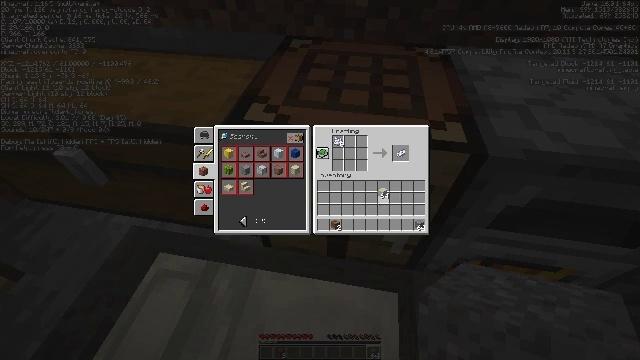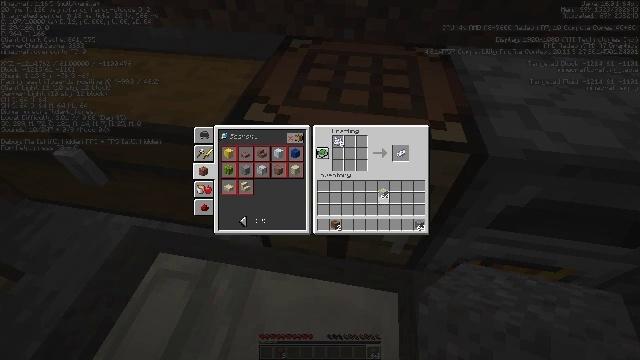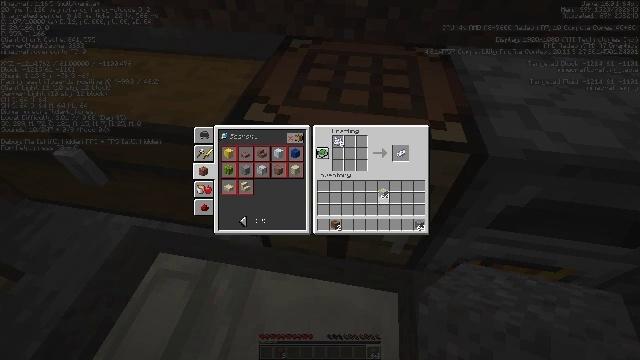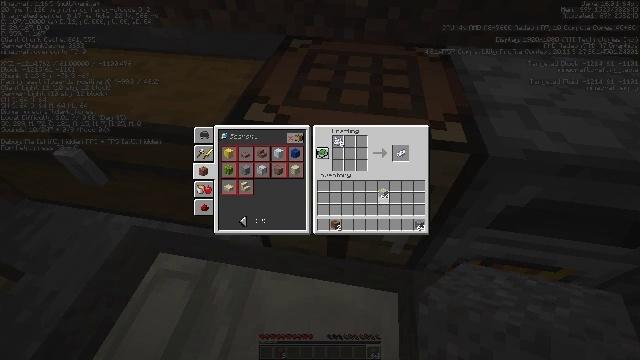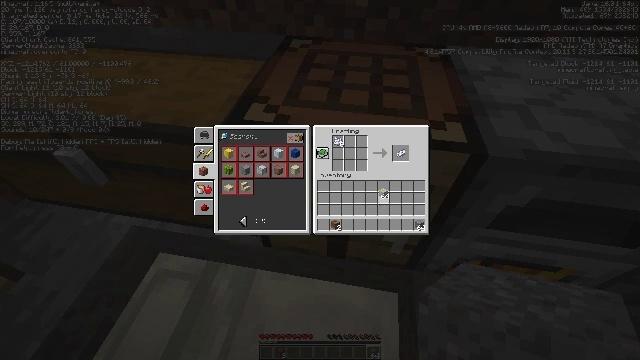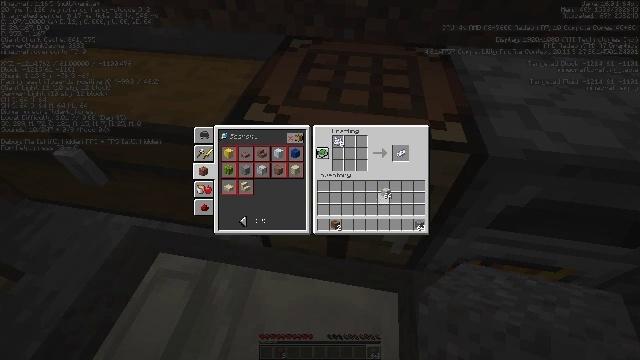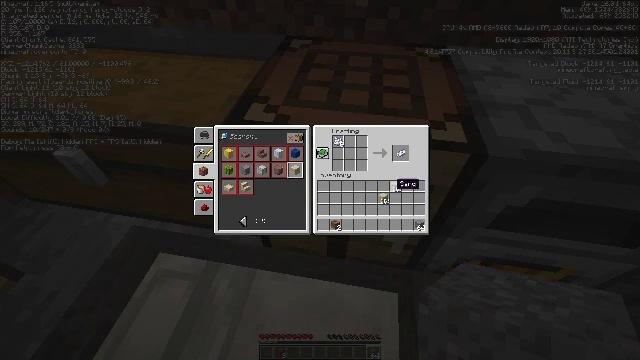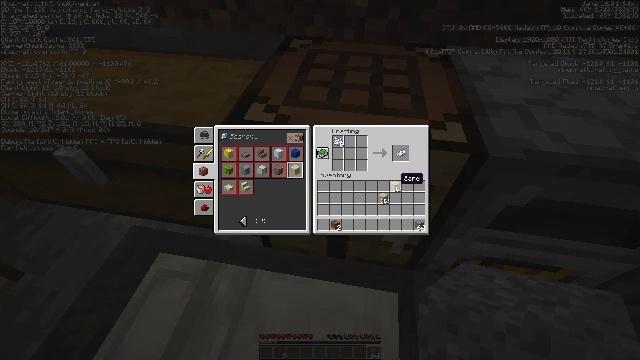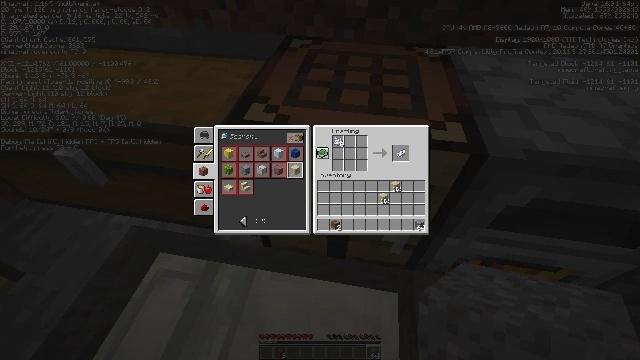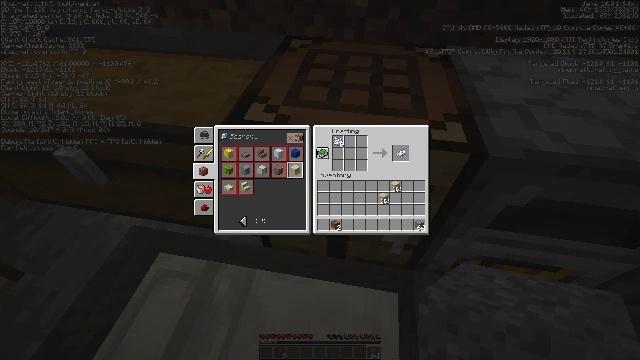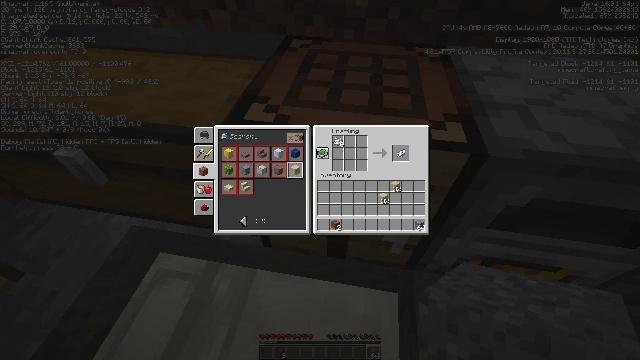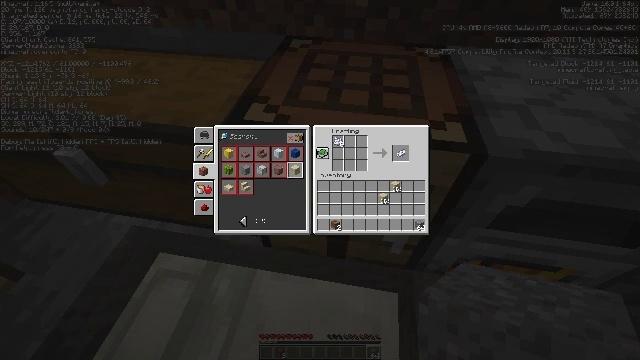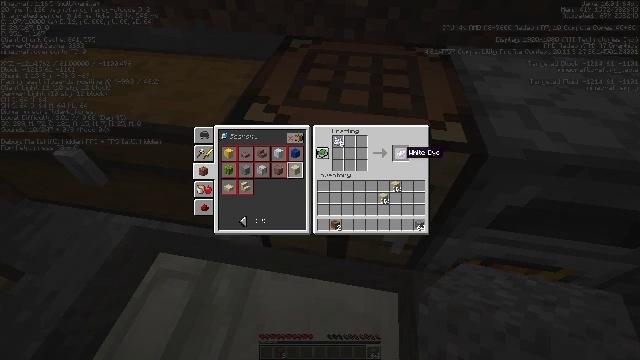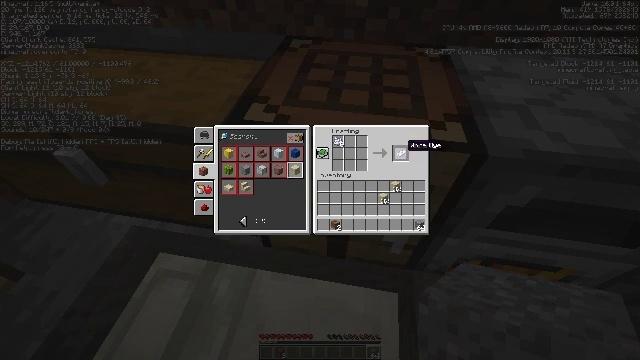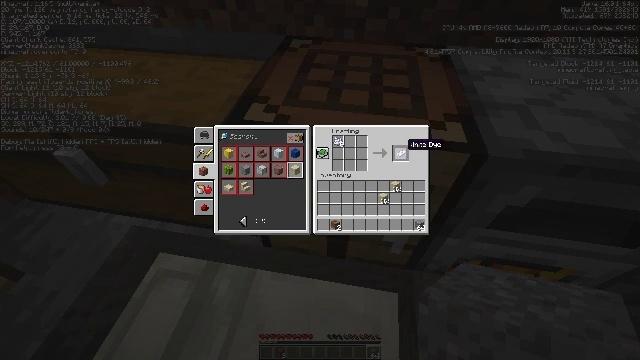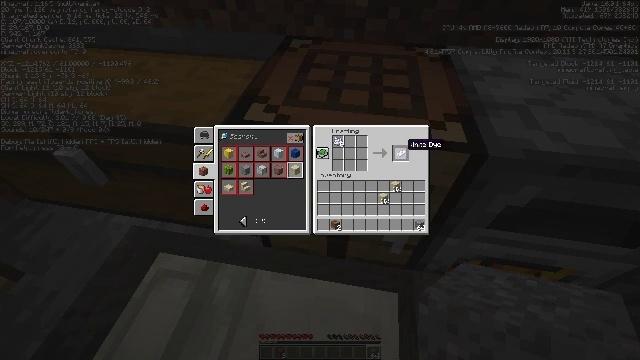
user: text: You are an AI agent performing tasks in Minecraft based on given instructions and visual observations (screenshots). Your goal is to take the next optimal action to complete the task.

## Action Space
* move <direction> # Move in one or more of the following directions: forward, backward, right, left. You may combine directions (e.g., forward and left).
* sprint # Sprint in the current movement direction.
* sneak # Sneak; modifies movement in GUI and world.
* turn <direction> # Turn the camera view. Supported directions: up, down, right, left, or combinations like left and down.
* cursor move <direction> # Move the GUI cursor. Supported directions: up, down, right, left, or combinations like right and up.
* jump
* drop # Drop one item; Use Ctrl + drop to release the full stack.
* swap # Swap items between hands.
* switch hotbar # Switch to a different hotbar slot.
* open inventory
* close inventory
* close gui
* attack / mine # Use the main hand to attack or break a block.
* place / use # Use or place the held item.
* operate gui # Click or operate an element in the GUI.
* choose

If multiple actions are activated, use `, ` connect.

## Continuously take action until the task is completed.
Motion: motion action
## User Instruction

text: Prepare to craft white dye.
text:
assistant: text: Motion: no_op
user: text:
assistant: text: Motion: no_op
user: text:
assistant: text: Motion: attack / mine
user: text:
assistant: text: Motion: attack / mine
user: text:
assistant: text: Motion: attack / mine
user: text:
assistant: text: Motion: turn right
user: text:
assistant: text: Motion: turn up
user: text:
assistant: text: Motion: turn up
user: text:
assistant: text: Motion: no_op
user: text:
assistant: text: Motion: no_op
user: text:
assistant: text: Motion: turn up
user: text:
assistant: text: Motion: turn up
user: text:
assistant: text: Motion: turn up
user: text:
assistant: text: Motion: no_op
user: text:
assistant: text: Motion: no_op
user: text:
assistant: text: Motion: no_op
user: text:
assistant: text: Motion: no_op
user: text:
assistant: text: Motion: no_op
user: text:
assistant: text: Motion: no_op
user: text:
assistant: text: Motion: sneak
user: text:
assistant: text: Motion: sneak
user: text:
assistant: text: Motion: sneak
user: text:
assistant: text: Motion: sneak
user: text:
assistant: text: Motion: sneak
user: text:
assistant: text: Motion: sneak, attack / mine
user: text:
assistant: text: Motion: sneak, attack / mine
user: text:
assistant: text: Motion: sneak, attack / mine
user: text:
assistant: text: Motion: sneak
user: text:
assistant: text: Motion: sneak
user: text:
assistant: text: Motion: sneak